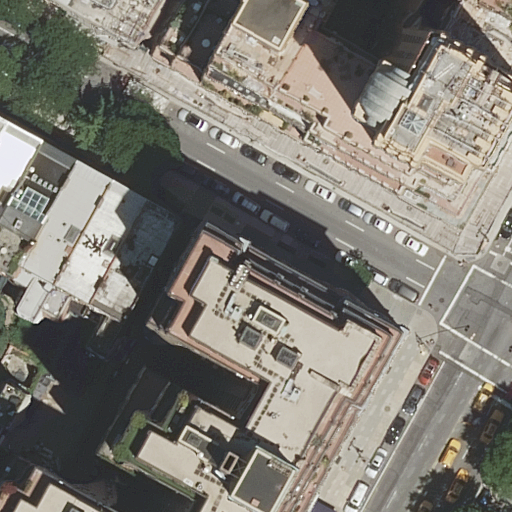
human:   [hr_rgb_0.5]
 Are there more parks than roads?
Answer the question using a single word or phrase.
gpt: no

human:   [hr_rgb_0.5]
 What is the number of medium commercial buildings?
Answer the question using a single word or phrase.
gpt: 0

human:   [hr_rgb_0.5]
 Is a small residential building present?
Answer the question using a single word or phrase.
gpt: yes

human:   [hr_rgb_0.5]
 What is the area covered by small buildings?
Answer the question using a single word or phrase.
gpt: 120m2

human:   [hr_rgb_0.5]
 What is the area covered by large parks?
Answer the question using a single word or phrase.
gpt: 10627m2

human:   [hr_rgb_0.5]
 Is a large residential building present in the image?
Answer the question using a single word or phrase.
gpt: yes

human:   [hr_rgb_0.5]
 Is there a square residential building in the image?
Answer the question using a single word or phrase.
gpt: no

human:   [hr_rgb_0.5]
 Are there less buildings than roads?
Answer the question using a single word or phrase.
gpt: no

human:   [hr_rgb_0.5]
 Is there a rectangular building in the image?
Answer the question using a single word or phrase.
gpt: yes

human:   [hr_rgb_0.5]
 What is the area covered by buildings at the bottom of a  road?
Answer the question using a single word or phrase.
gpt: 406m2

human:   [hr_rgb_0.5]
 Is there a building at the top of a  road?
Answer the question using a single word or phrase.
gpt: yes

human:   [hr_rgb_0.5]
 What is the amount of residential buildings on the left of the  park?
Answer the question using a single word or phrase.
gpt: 10

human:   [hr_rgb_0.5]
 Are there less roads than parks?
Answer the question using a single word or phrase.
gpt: no

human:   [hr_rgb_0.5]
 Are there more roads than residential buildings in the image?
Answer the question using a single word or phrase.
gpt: no

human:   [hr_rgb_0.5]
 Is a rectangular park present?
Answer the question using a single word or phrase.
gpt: yes

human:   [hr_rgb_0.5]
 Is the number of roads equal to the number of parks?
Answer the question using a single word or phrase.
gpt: no

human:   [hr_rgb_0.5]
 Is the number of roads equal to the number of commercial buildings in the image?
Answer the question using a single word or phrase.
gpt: no

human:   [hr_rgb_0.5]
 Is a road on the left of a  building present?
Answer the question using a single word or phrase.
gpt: yes

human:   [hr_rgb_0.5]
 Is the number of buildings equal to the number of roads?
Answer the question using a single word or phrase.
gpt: no

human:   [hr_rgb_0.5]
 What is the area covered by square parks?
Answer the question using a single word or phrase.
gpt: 0m2

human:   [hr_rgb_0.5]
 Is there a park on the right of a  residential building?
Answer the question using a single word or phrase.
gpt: yes

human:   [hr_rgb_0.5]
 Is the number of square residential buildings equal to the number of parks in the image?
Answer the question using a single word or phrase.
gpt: no

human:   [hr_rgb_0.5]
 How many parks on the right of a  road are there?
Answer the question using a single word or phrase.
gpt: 1

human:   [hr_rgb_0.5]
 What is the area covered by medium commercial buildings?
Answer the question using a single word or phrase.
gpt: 0m2

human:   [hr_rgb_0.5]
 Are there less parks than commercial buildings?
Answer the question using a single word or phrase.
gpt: no

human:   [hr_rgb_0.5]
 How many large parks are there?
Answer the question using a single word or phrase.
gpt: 1

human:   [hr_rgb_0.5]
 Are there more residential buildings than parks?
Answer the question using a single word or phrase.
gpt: yes

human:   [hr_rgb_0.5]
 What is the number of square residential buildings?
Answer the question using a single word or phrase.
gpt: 0

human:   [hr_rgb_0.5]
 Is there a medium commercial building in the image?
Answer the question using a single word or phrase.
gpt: no

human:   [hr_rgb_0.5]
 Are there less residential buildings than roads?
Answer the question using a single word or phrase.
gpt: no

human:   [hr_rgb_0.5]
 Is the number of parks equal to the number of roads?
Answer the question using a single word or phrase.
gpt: no

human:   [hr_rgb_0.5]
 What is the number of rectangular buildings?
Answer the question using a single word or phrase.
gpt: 6

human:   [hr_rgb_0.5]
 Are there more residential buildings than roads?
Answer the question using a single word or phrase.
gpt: yes

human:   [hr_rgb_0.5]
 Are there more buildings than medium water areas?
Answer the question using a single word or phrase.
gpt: yes

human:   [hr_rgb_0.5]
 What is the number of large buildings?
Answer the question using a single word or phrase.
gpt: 1

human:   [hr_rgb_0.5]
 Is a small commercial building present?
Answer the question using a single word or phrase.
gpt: no